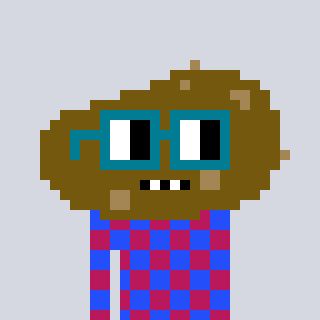
a pixel art character with square dark green glasses, a potato-shaped head and a darkpink-colored body on a cool background